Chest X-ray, AP view. Patient: 59 years old, sex F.
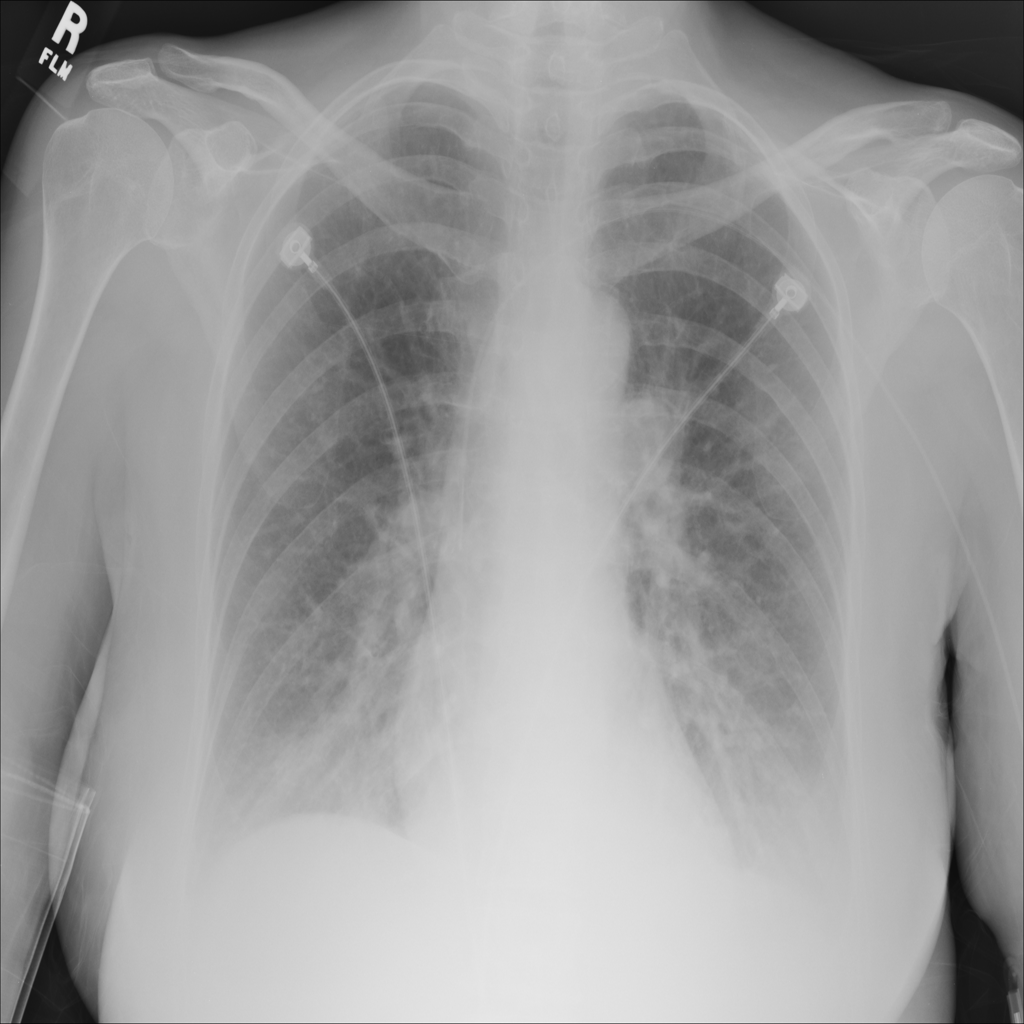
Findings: Edema, Effusion